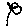
Label: flower